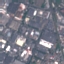
Land use / land cover class: Industrial